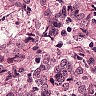
Metastatic tissue present: yes